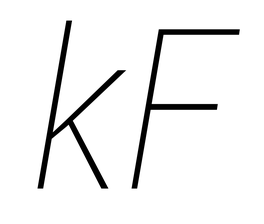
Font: Roboto-Italic_Condensed_Thin_Italic